Aerial crown-view tile of a tropical tree (Barro Colorado Island, Panama), acquired 20240716:
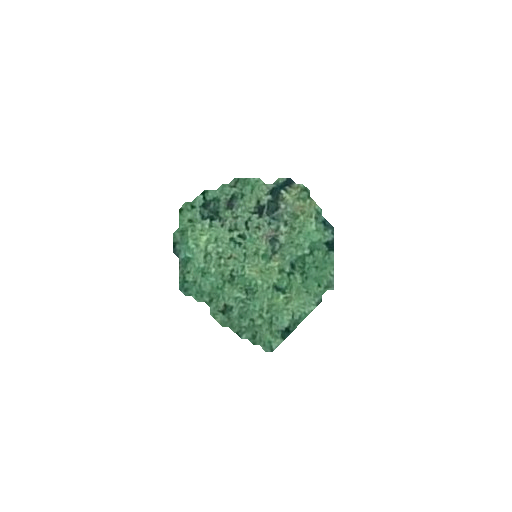
Species: Pouteria stipitata
GBIF accepted scientific name: Pouteria stipitata
Crown area: 31.667 m²